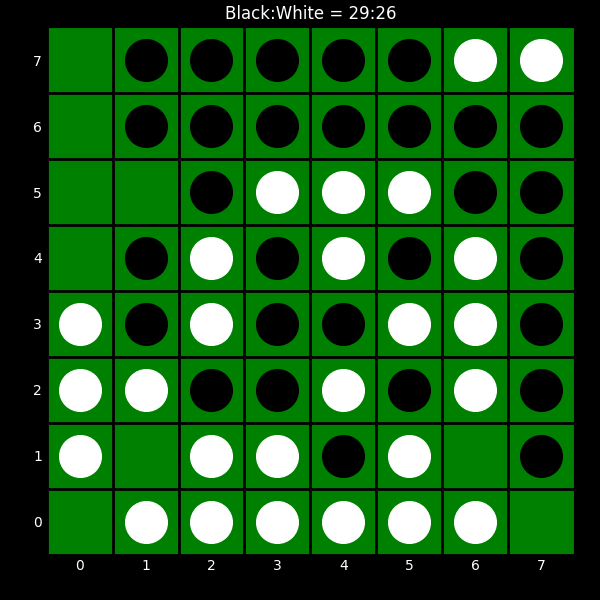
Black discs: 29
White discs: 26